Question: I'm building a form in an Android app.
The form has several fields where two components are RadioGroups. The first group inclusive its buttons is completely defined in the layout file for the activity. For the second group only the RadioGroup element is defined in the layout file where as the RadioButtons get added to the group during run time.
As you can see in the image below I got some styling issues. The radio buttons in the second group look different than the buttons in the first group. The button image and the text color for the second group are different. Beside the orientation for the buttons both RadioGroups are configured with the same attributes. When I add the buttons of the second group directly in the layout file then their look as equal to the first group.

Layout file.
'''
<RadioGroup
android:id="@+id/radio_gender"
android:layout_width="match_parent"
android:layout_height="wrap_content"
android:layout_marginBottom="4dp"
android:layout_marginLeft="8dp"
android:layout_marginRight="8dp"
android:layout_marginTop="4dp"
android:orientation="horizontal">
<RadioButton
android:id="@+id/radio_male"
android:layout_width="wrap_content"
android:layout_height="wrap_content"
android:checked="true"
android:text="@string/checkout_gender_male" />
<RadioButton
android:id="@+id/radio_female"
android:layout_width="wrap_content"
android:layout_height="wrap_content"
android:text="@string/checkout_gender_female" />
</RadioGroup>
...
<RadioGroup
android:id="@+id/radio_payment"
android:layout_width="match_parent"
android:layout_height="wrap_content"
android:layout_marginBottom="4dp"
android:layout_marginLeft="8dp"
android:layout_marginRight="8dp"
android:layout_marginTop="4dp" >
</RadioGroup>
'''
Code to add radio buttons.
'''
RadioGroup paymentGroup = (RadioGroup) findViewById(R.id.radio_payment);
RadioGroup.LayoutParams params = new LayoutParams(LayoutParams.WRAP_CONTENT, LayoutParams.WRAP_CONTENT);
for (String paymentType: checkoutData.getPaymentTypes()) {
RadioButton radioButton = new RadioButton(getBaseContext());
radioButton.setText(paymentType);
paymentGroup.addView(radioButton, params);
}
'''
How do I archive the same look and feel for the buttons in group 2 by code?
I did some more testing.
I've tested in the following configurations.
- - -
When I mix the second group up by adding one button in the layout file and two programmatically, the result is still the same. The first button (defined in the layout) looks like expected, the both other buttons use a different button graphic and have a different text color.
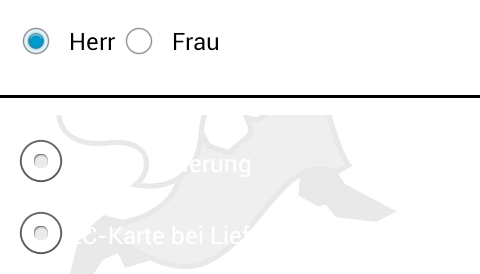
Answer: Ok I found the solution to my problem.
I used the wrong context to create the RadioButton.
Instead of
'''
RadioButton radioButton = new RadioButton(getBaseContext());
'''
I have to use
'''
RadioButton radioButton = new RadioButton(getContext);
'''
or
'''
RadioButton radioButton = new RadioButton(this); // this is the Activity
'''
I don't know why I used the base context here as I never used it before. If I remember correctly then a Context object can contain information about the style an layout of an Activity. I guess when I used the base context, this information was missing and therefore the radio buttons looked differently.